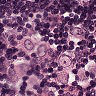
Metastatic tissue present: yes